Question: I have a method in my ASP NET webpage to execute a SQL command. When I execute the following command I am getting
> SqlException was unhandled by user code
The SQL error is
> Incorrect syntax near Chemicals'
Here is the SQL command string:
'''
SELECT MainHeading
FROM Areas
INNERJOIN Chemicals ON Areas.AreaNo = Chemicals.AreaNo
WHERE (Chemicals.IDMark = @item)
'''
Where '@item' is a session variable.
The simplified tables are as follows

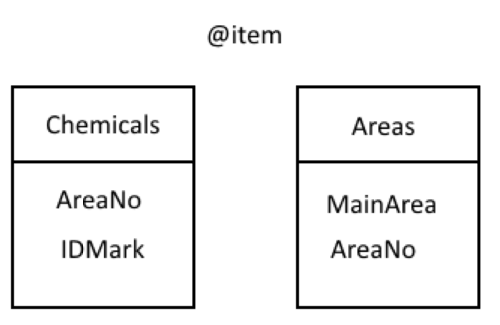
Answer: You missed a space between 'innerjoin'
'''
SELECT MainHeading
FROM Areas
INNER JOIN Chemicals ON Areas.AreaNo = Chemicals.AreaNo
WHERE (Chemicals.IDMark = @item)
'''